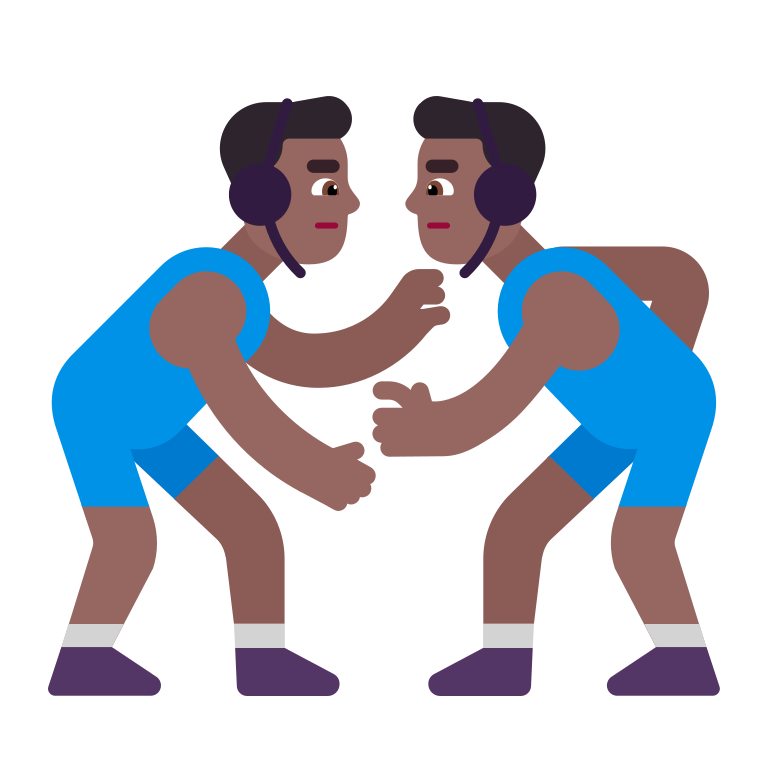
man wrestling flat  dark